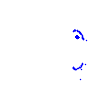
Particle: proton